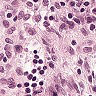
Metastatic tissue present: no